Current action and preconditions to check: trajectory_clear

Your task: For each precondition in the list above, predict whether it will hold at this action.

Consider the current scene as observed from the mobile robot's camera, and analyze the predicted future states of all dynamic agents (e.g., people, animals, vehicles, or any moving entities) within the NEXT SECOND.

IMPORTANT: Only answer "very likely" if you are absolutely certain—based on strong, clear evidence—that a dynamic agent will violate the precondition in the predicted future state. Do NOT answer "very likely" for unlikely, ambiguous, or low-probability risks.

Ask yourself for each precondition: Is there a high probability, with clear and convincing evidence, that the predicted future states of any dynamic agent will interfere with the predicted future state of the currently executing action within the NEXT SECOND, causing that precondition to fail?

Assess the risk level based on these predictions. Use "likely" or "very likely" if motions create a clear risk of interference.

Use "neutral" or "improbable" if agents are nearby but their predicted paths are clearly diverging or non-conflicting.

Failure Risk Categories: "very improbable", "improbable", "neutral", "likely", "very likely"

Answer Format: Output ONLY the probability_of_failure value from these categories: "very improbable", "improbable", "neutral", "likely", "very likely"

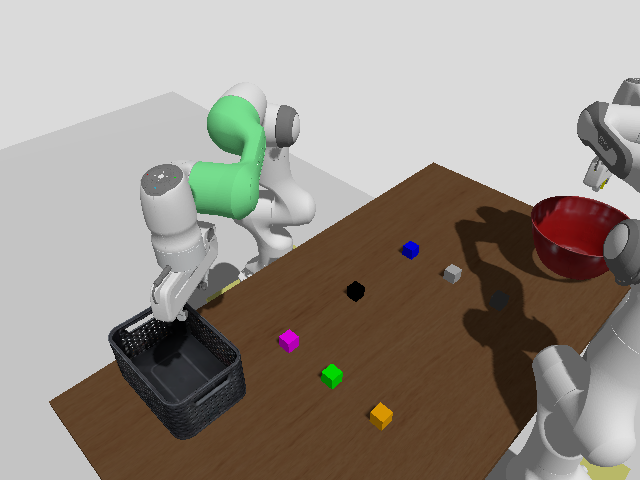

Answer: very improbable